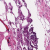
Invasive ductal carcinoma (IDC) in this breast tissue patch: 0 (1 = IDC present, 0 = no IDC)